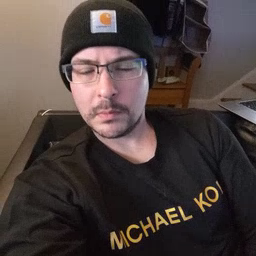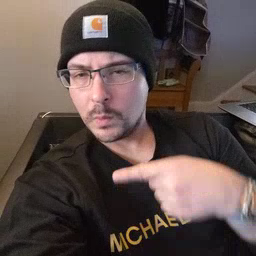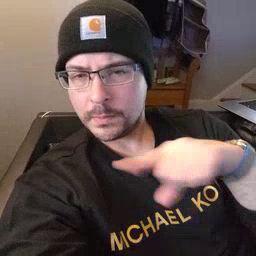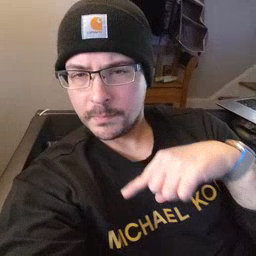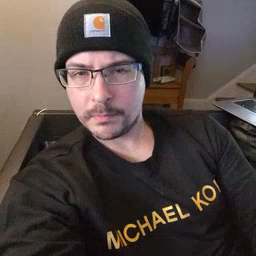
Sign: weus